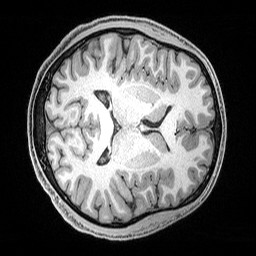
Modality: T1w
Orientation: axial
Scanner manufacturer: siemens
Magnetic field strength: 3 T
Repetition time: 2.53 s
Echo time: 0.00308 s